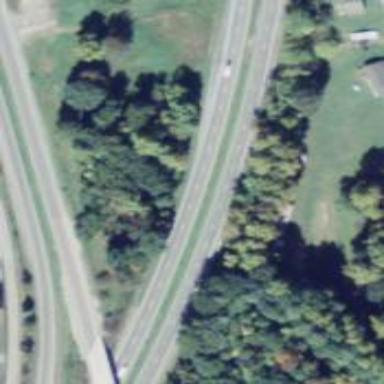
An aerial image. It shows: Motorway.